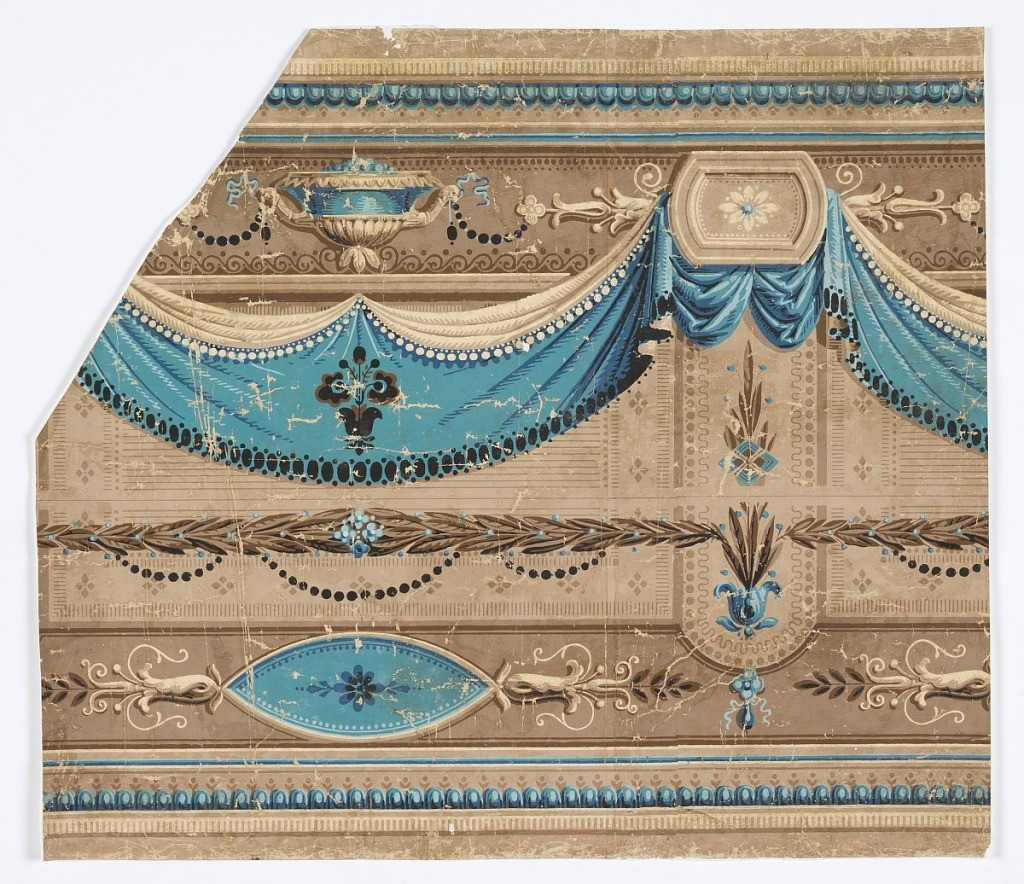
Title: Frieze
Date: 1840s
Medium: Block-printed paper
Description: Frieze of drapery, urns, classic-revival architectural ornament. Beige ground divided into horizontal bandings by brown and blue molding, horizontal pointed elipses with floral and foliate ornamentation, and groupings of parallel lines and geometric shapes. Frieze dominated by draped swags, bright blue, above which are blue urns and which appear draped from small round-ended panels with flower centers. Panels top vertical banding of browns which interrupts horizontals of rest of the ground.